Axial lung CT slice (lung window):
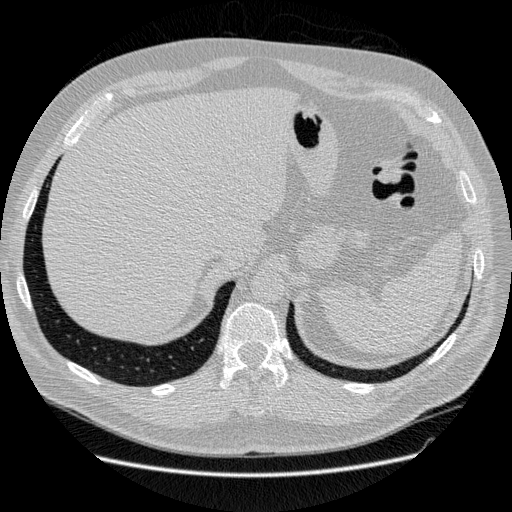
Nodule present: no